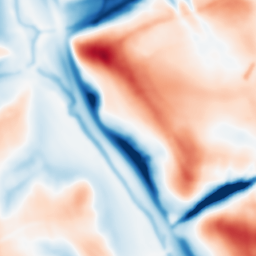
Category: multiscale
Decomposition family: dog
Decomposition parameters: sigma_low: 2
sigma_high: 20
Upsampling method: regularized
Upsampling parameters: scale: 2
lambda_reg: 0.001
Upsampling scale: 2